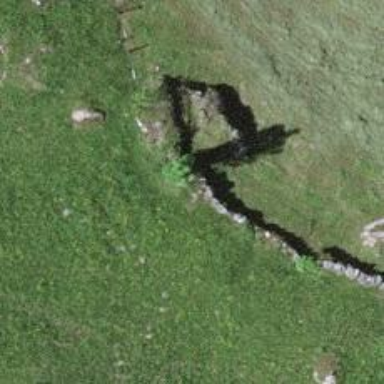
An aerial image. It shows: Dry stone wall barrier.